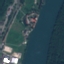
Land use / land cover class: River